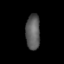
Tissue: lung
Cell type: Epithelial cells
Senescence score: 0.1685
Nuclear area (px): 495
Mean DAPI intensity: 93.174